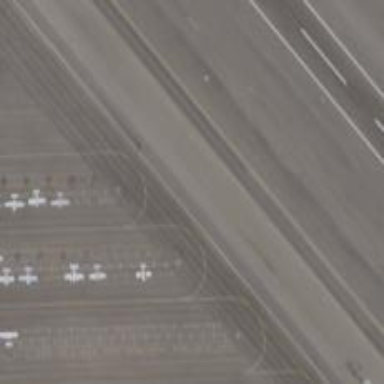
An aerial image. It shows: Image of taxiway at airport.